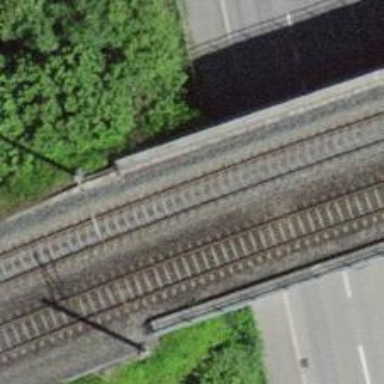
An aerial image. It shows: Single-track railway bridge with electrified contact line.